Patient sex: M
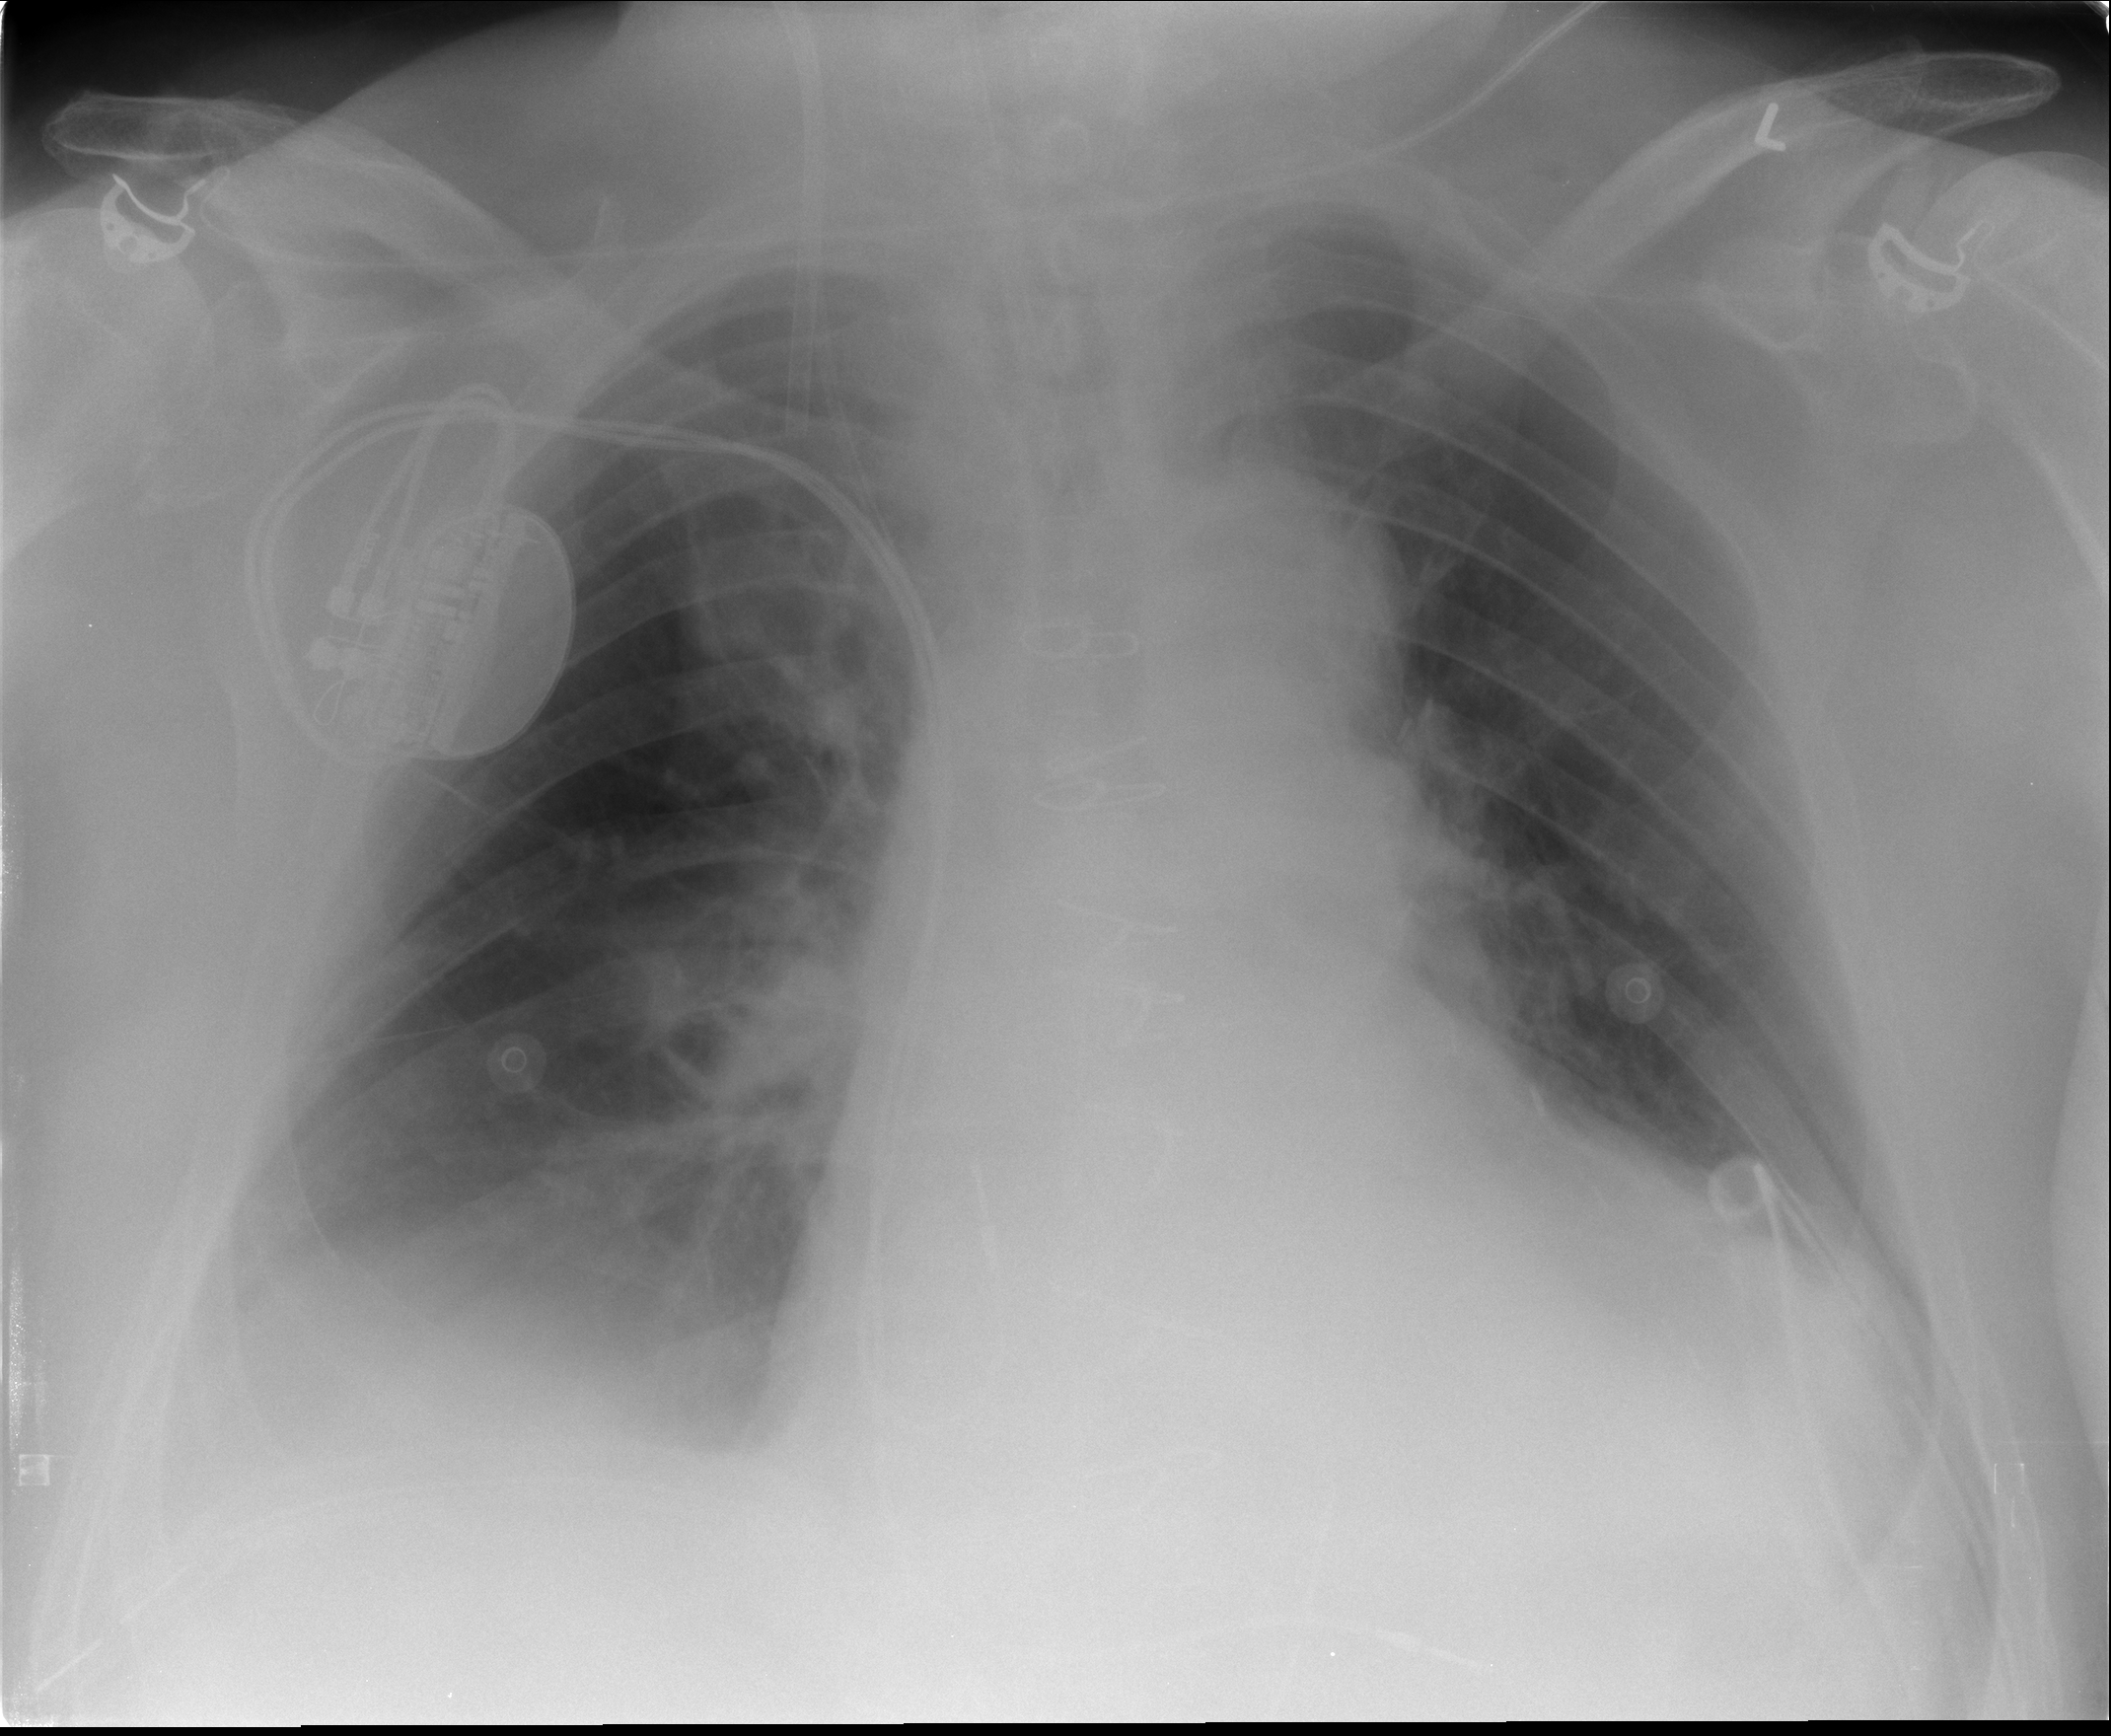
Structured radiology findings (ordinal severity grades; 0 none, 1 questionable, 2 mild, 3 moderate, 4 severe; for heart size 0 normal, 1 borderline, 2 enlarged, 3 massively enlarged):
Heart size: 2
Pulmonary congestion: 0
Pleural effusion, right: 1
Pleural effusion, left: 2
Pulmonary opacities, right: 1
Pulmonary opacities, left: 0
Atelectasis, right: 1
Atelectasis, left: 2